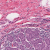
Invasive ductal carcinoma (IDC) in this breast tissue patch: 0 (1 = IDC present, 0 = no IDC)